Question: I've a the following .9 image:
---
 .
---
As you can see this is a normal .9 baloon. It seems to work flawlessy on android prior to ICS and the draw-9 patch executable tells me everything is fine.
The issue comes when i use this on an ICS device or ICS emulator. It seems it doesn't evaluate the .9 "rules" properly.. In fact i end up getting the bottom-arrow uncentered. Again, draw 9-patch tool shows the bottom-arrow always centered.
Can anyone tell me what is wrong with my .9 image?
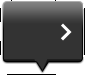
Answer: Try moving your horizontal content region (bottom 1px) to be centered around the arrow but also including the pixels you are setting to stretch on top. Hard to explain, but i was thinking more like this.